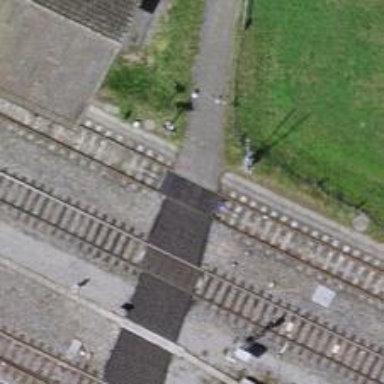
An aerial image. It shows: Railway level crossing.